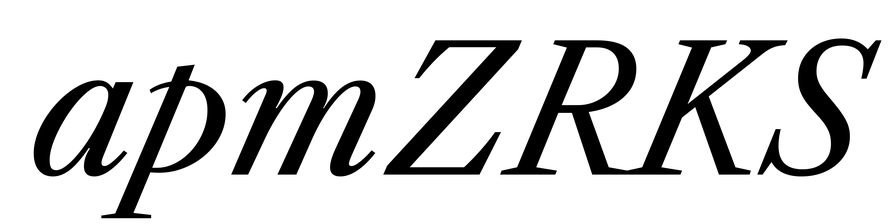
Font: LibreCaslonText-Italic_Italic